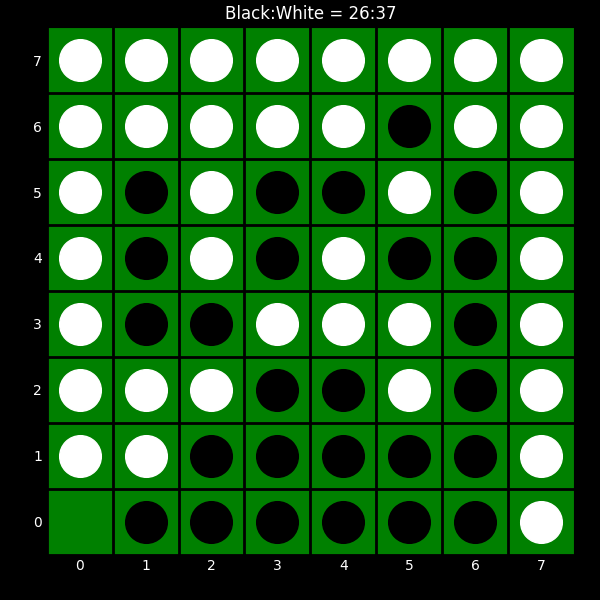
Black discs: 26
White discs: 37